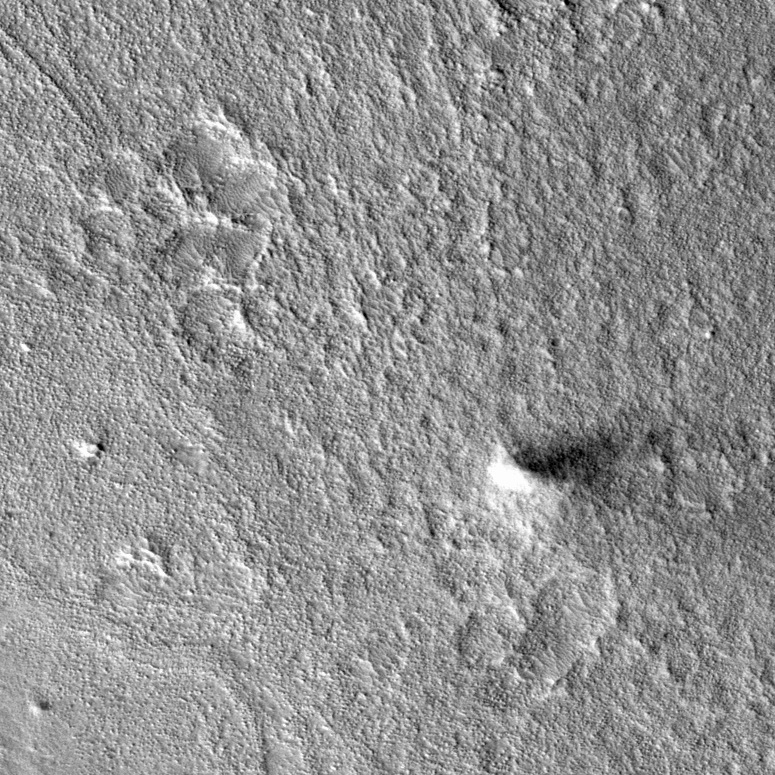
Label: dustdevil